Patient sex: M
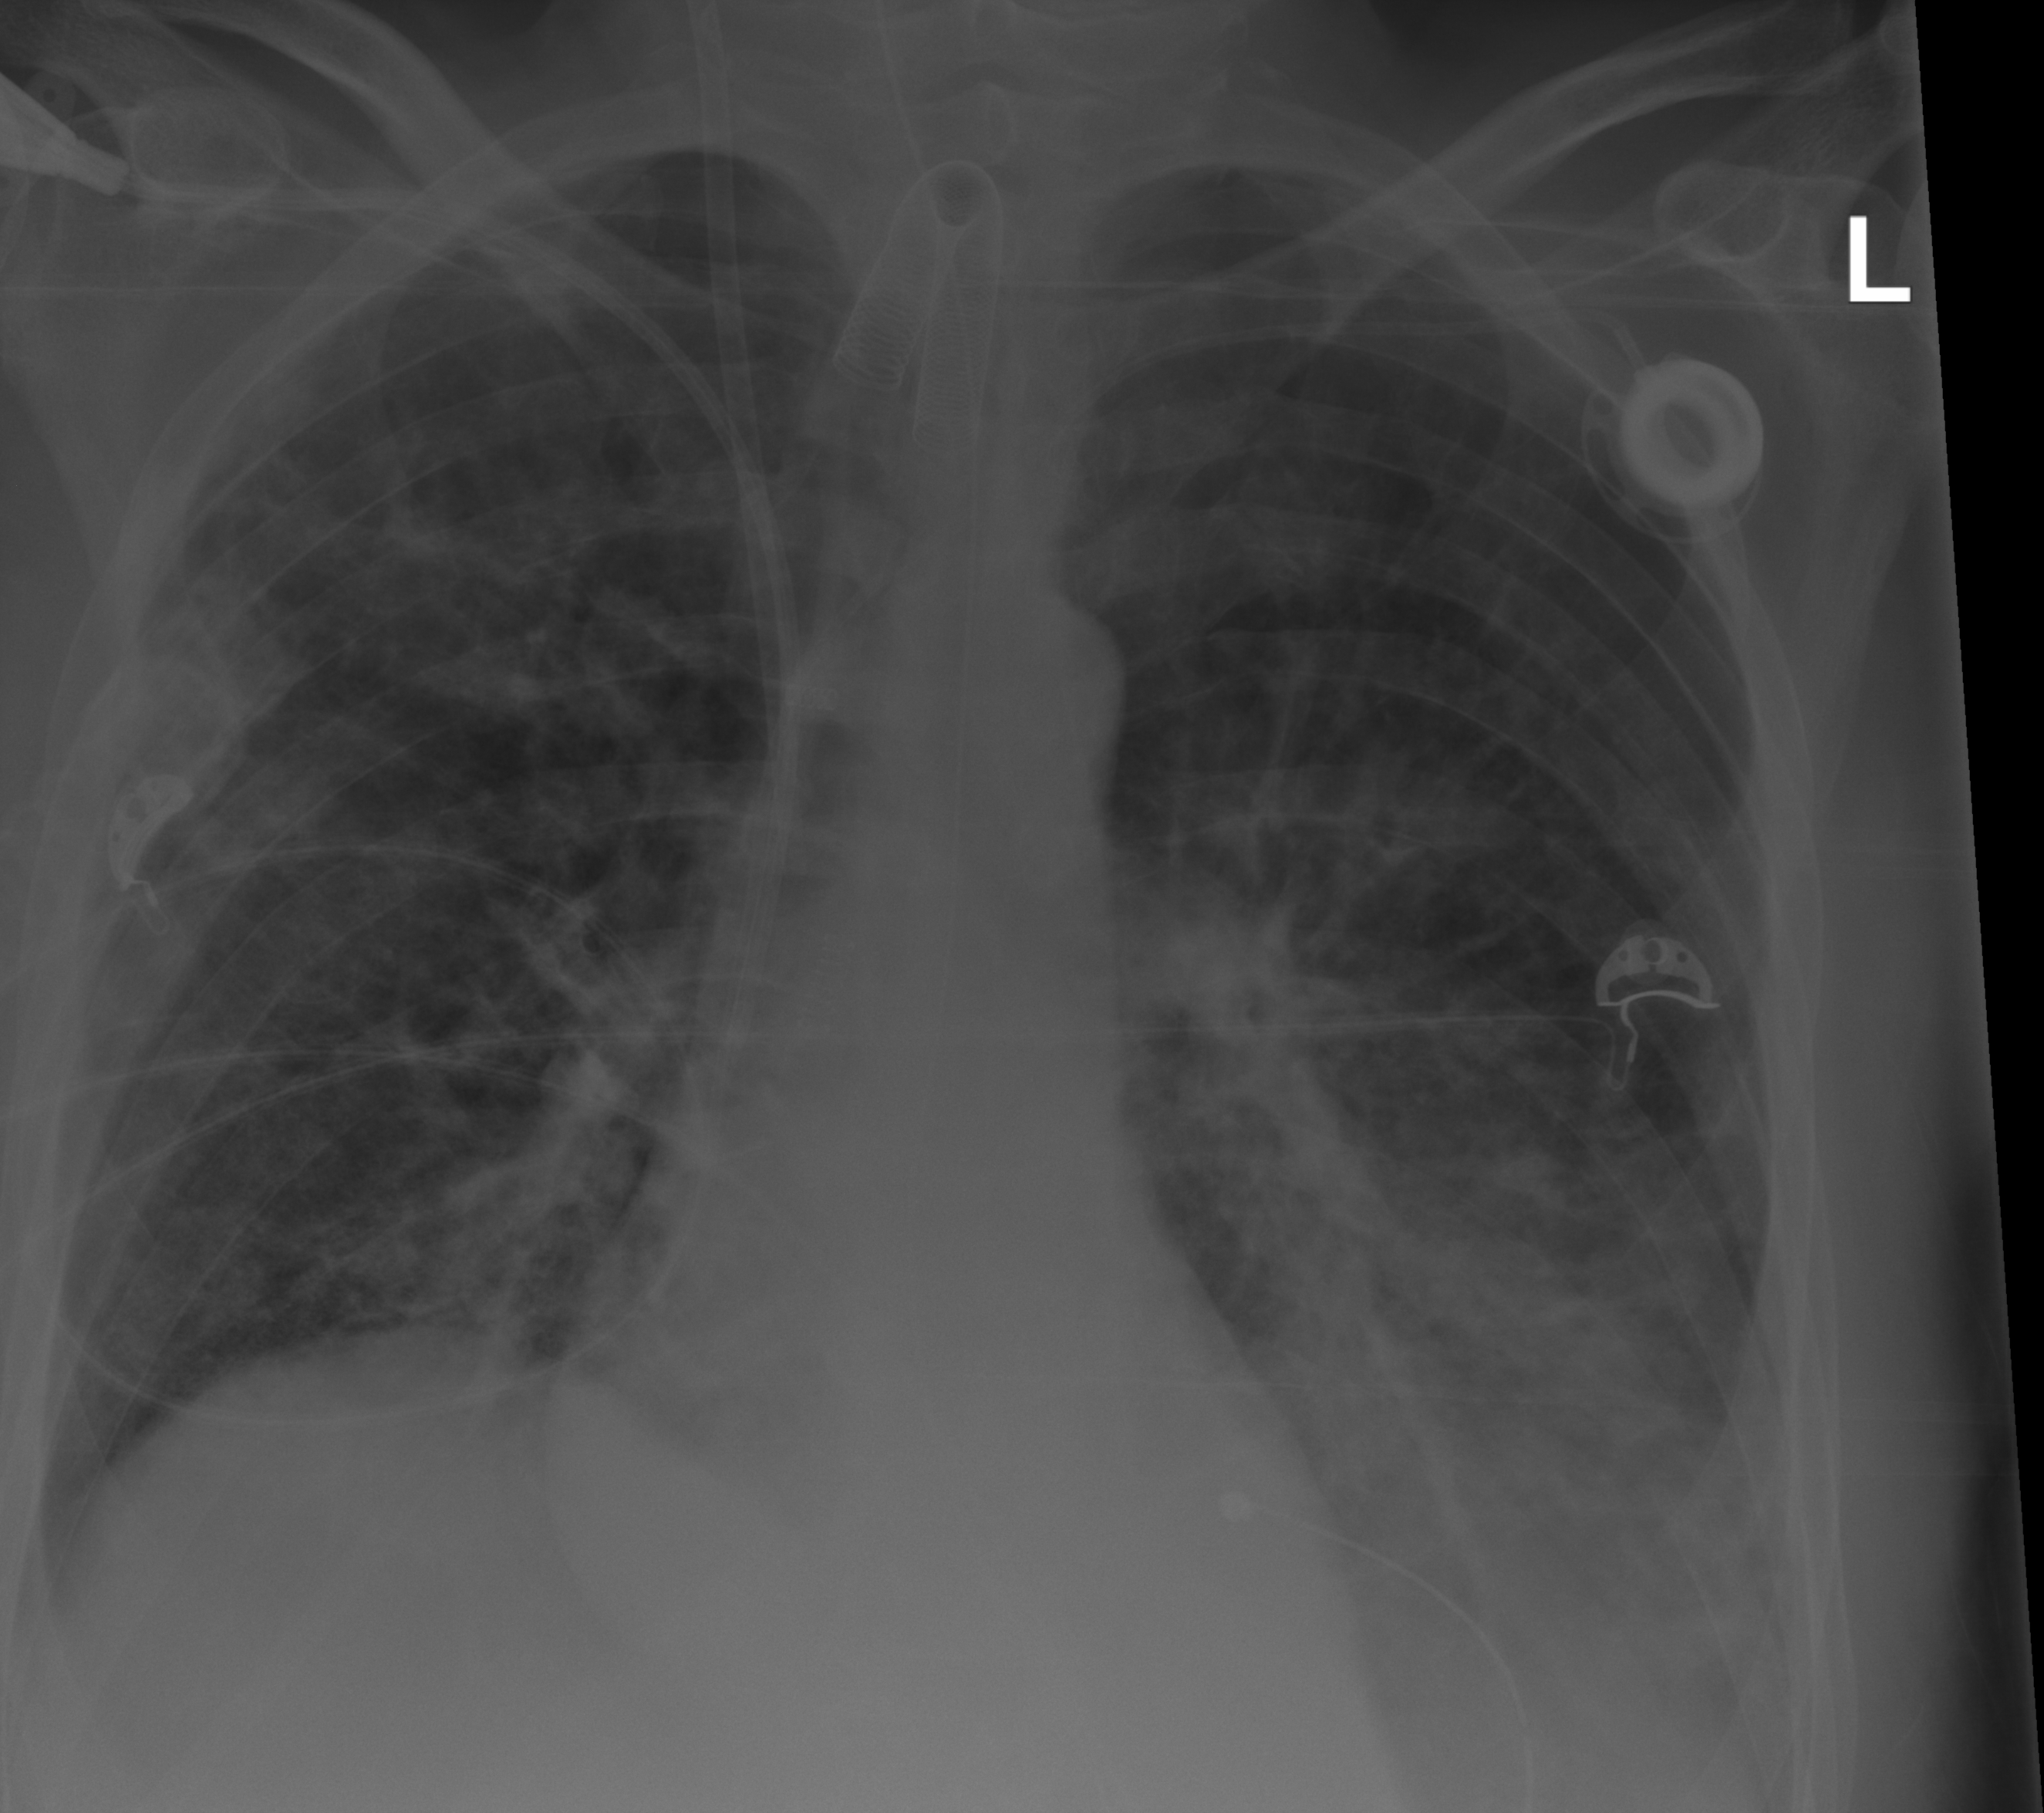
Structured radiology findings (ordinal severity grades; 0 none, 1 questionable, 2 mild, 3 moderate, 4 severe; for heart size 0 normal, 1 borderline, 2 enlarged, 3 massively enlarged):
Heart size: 0
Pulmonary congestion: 2
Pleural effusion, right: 0
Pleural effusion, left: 2
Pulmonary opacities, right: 2
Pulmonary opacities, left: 2
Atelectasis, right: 2
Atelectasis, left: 2